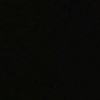
Label: space